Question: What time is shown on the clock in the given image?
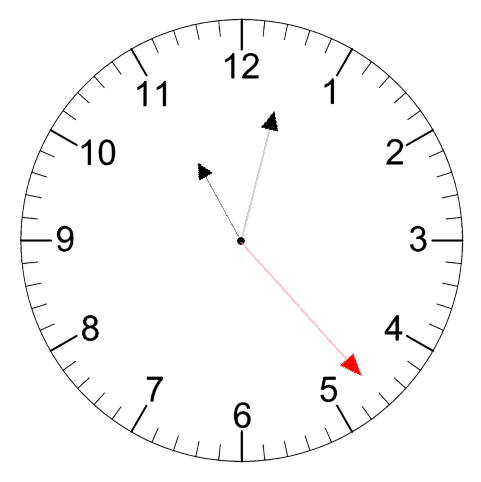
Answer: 11:02:23